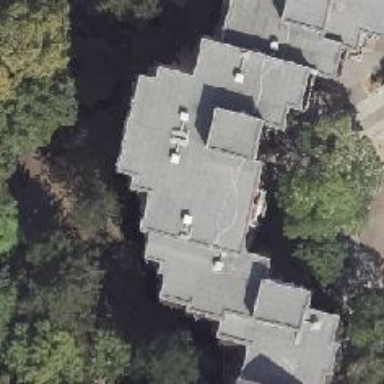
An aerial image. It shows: Part of building.